Question: I have a JPanel which dynamically allocates buttons in a vertical layout. The problem is when I place this panel inside JScrollPane, the scrollPane appears vertically above my buttons. I'm not sure why this is happening. Here's the code:
'''
public static void GUI ()
{
JFrame frame = new JFrame(GAME_TITLE);
frame.setDefaultCloseOperation(JFrame.EXIT_ON_CLOSE);
frame.setPreferredSize(new Dimension(400,600));
frame.setLayout(new GridLayout(0,1));
Menu theMenu = new Menu();
theMenu.setLayout(new GridLayout(mSize,0));
theMenu.setOpaque(true);
JScrollPane scroll = new JScrollPane(theMenu,JScrollPane.VERTICAL_SCROLLBAR_ALWAYS,JScrollPane.HORIZONTAL_SCROLLBAR_NEVER);
frame.add(scroll);
theMenu.createGameButtons(frame);
frame.pack();
frame.setVisible(true);
}
'''
I've tried quite a few things with no success. Also, I'm attaching a link to a screen shot

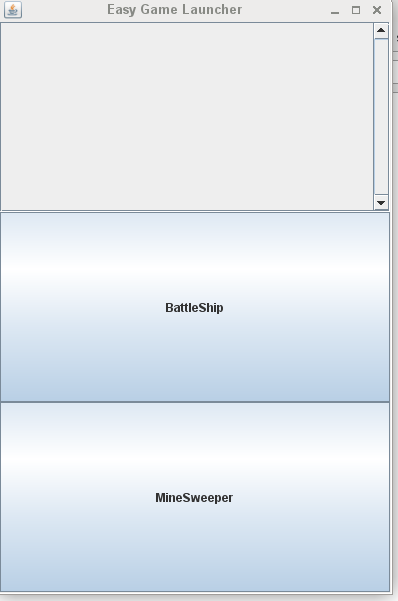
Answer: Christian Hujer answered the question with:
> The bug is in the code that is not visible. The bug is in the method 'createGameButtons'. There, the buttons are created and added to the frame instead of adding them to the Menu itself (which I guess is a subclass of 'JPanel')